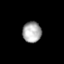
Tissue: lung
Cell type: Fibroblasts
Senescence score: 0.5735
Nuclear area (px): 386
Mean DAPI intensity: 168.611